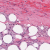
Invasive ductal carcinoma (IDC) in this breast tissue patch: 0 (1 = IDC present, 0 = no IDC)